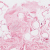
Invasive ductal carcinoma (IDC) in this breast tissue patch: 0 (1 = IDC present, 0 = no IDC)